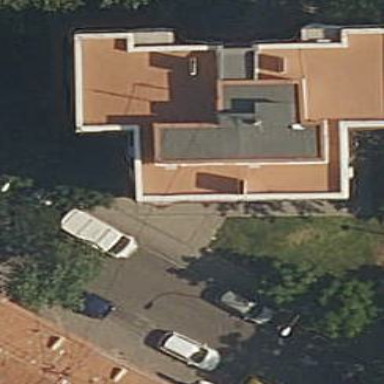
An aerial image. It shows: Residential building.